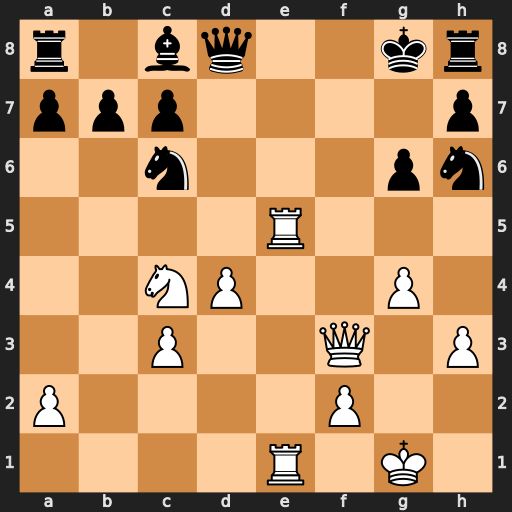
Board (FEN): r1bq2kr/ppp4p/2n3pn/4R3/2NP2P1/2P2Q1P/P4P2/4R1K1
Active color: w
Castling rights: -
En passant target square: -
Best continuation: Re8+ Kg7 Rxd8